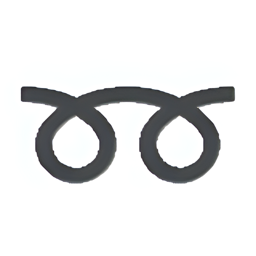
Name: double curly loop
Emoji: ➿
Group: Symbols
Sub-group: other-symbol